Fundus camera: canon
Shooting center: optic_disc
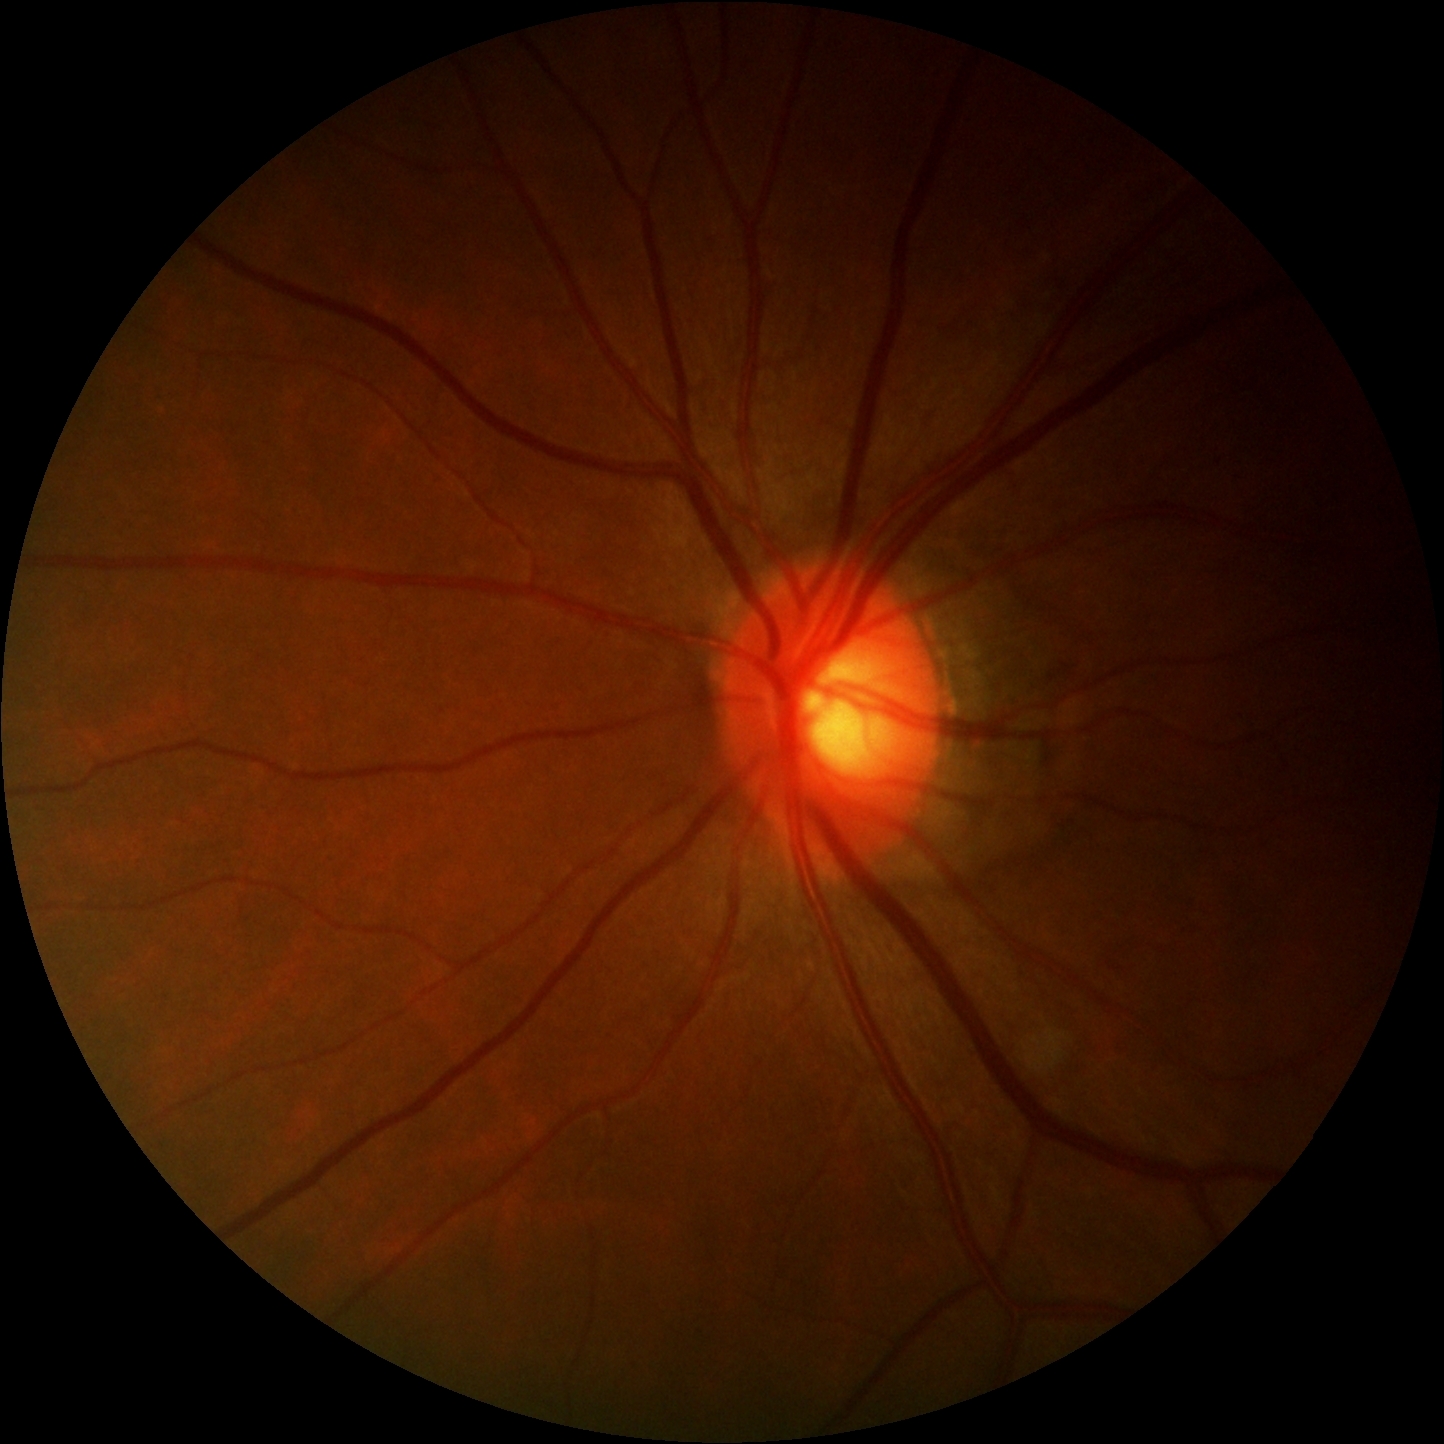
Pathologic myopia: no
Patchy retinal atrophy: present
Retinal detachment: absent